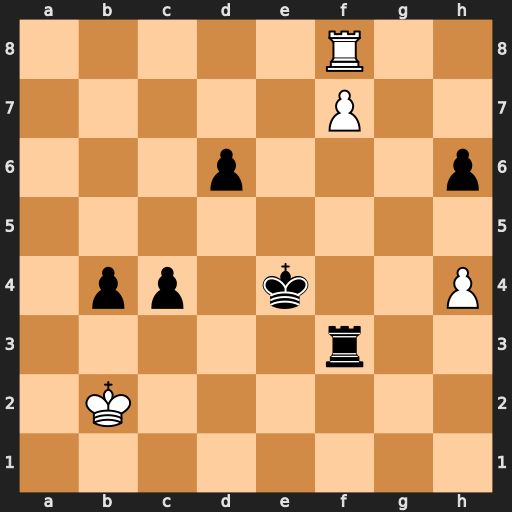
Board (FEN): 5R2/5P2/3p3p/8/1pp1k2P/5r2/1K6/8
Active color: w
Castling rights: -
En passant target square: -
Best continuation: Re8+ Kd3 f8=Q Rxf8 Rxf8